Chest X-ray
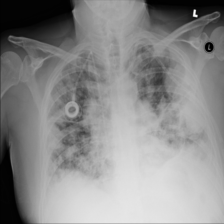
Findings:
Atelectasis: negative
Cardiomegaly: negative
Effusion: negative
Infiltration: negative
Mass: positive
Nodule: negative
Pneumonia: negative
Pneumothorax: negative
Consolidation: negative
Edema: negative
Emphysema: negative
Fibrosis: negative
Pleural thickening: negative
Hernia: negative